Question: I kind of understand why I'm getting this analyzer warning. Because I'm using an object that is being passed in. I've tried 'autorelease' and 'retain' however these cause me other problems like 'unrecognized selector sent to instance'.
The aim of my CommonUI function is to re-use code, but I have to cater for 'addSubView' and 'presentModalViewController'.
Perhaps I'm doing some obvious wrong ?

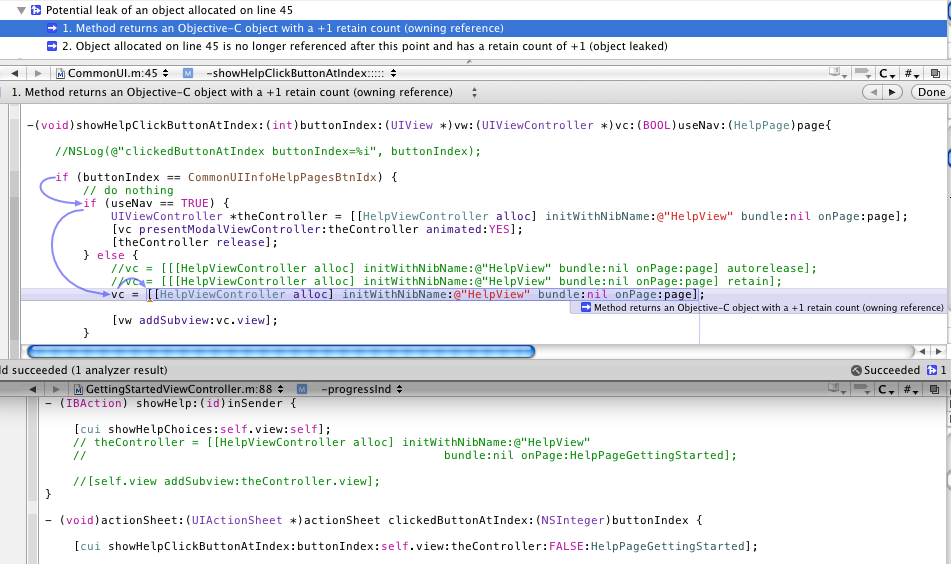
Answer: There are two problems here.
First, if you call '[vc release]' (as the other answers suggest), you'll certainly make the analyzer happy but likely crash the app. A view controller's view doesn't retain the controller, so any button targets in the view will be pointing to garbage.
You will need to somehow keep the 'HelpViewController' retained for as long as it is showing up onscreen. The "parent" view controller should likely retain it somehow. You could autorelease it, and return it. Then whomever calls 'showHelpClick...' would retain the returned controller.
Second, you don't need to have the '(UIViewController *)vc' passed in as an argument.